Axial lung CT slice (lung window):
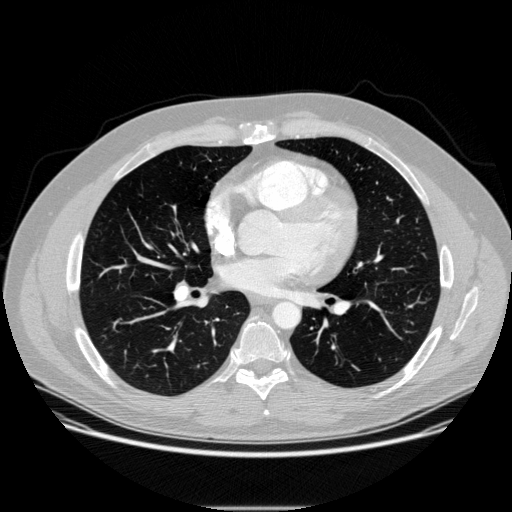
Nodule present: no